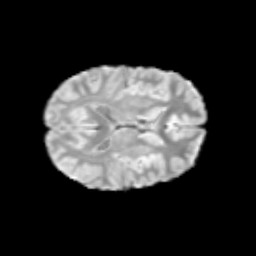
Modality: T2w
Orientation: axial
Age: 12
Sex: male
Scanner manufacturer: siemens
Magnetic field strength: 3 T
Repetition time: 3.8 s
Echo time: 0.07 s